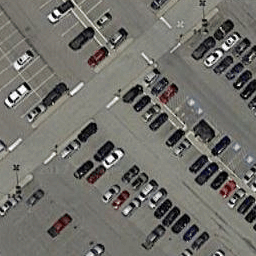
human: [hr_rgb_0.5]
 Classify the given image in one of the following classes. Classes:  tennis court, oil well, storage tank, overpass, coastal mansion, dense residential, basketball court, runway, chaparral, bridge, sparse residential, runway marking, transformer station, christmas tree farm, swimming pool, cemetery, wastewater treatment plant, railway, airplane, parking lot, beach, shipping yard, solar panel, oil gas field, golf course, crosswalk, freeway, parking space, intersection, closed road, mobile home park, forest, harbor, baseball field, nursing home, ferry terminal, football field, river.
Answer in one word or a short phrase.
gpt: parking lot